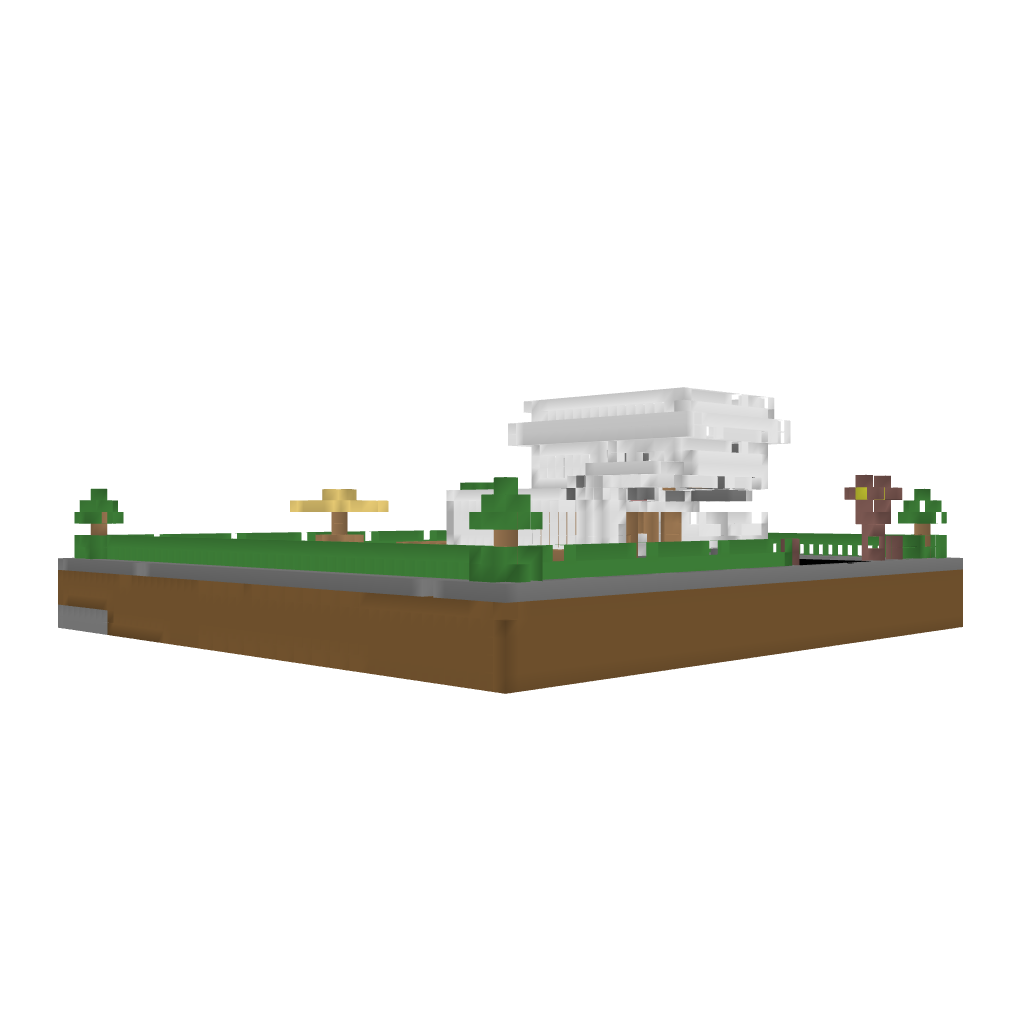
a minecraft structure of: Swimming pool house bad low quality